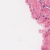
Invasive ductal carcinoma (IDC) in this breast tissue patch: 0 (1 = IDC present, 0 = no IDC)